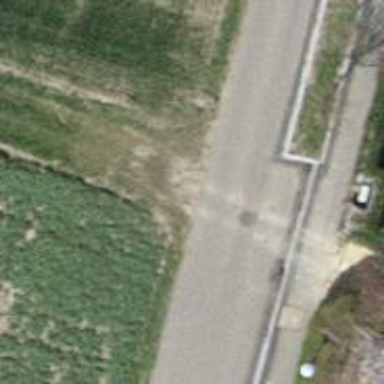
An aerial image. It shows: Grass track road with grade 5 tracktype.